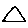
Label: triangle